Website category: sports
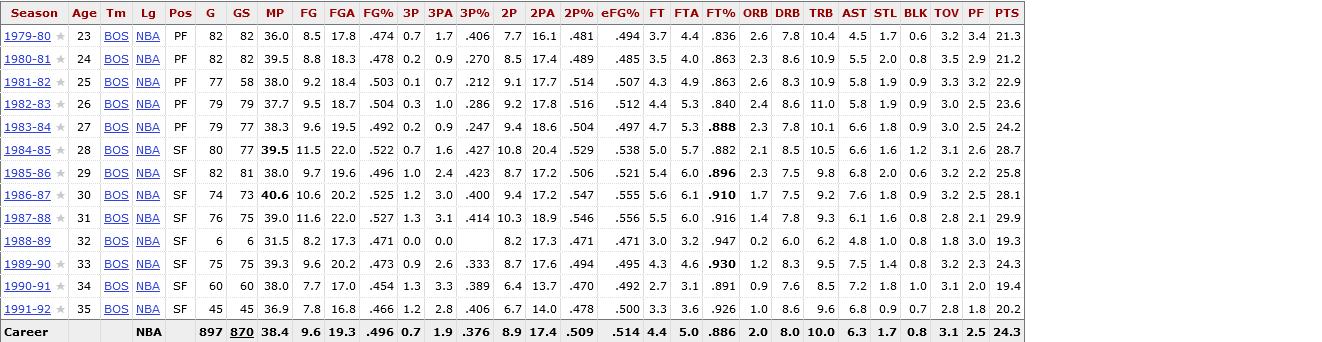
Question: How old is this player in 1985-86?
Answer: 29

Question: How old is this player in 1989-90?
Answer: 33

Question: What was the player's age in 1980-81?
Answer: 24

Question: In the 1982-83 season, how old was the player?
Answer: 26

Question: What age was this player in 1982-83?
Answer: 26

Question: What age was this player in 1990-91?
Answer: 34

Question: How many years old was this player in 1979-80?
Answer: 23

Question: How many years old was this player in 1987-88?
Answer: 31

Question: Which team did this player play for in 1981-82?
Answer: BOS

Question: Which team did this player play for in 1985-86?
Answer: BOS

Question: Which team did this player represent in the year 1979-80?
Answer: BOS

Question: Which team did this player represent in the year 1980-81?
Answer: BOS

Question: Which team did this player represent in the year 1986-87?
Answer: BOS

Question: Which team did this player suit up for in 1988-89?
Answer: BOS

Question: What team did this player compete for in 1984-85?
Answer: BOS

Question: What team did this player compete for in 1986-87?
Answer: BOS

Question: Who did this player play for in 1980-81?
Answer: BOS

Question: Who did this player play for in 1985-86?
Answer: BOS

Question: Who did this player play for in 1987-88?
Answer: BOS

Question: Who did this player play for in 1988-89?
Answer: BOS

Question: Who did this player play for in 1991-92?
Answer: BOS

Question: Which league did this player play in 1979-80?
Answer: NBA

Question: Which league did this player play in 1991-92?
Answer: NBA

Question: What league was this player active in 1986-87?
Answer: NBA

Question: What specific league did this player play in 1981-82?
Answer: NBA

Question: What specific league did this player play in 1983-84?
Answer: NBA

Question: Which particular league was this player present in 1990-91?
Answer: NBA

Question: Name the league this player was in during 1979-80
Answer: NBA

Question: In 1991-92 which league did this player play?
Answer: NBA

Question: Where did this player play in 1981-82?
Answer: NBA

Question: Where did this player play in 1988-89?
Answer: NBA

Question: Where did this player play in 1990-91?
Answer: NBA

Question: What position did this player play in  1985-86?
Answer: SF

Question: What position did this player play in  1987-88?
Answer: SF

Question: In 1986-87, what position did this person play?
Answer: SF

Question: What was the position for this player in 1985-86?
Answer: SF

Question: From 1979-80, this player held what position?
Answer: PF

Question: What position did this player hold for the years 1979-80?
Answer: PF

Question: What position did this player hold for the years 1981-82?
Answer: PF

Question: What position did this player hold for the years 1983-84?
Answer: PF

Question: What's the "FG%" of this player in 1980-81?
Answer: .478

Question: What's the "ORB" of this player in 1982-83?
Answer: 2.4

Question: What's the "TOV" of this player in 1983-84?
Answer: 3.0

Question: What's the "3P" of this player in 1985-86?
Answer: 1.0

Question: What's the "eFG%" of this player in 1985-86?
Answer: .521

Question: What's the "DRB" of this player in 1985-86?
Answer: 7.5

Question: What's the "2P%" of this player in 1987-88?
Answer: .546

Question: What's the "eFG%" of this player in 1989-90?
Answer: .495

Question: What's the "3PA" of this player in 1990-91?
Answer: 3.3

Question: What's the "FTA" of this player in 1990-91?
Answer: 3.1

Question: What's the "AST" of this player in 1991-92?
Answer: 6.8

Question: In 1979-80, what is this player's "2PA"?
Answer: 16.1

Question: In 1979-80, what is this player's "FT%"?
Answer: .836

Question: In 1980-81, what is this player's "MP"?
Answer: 39.5

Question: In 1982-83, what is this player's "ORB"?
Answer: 2.4

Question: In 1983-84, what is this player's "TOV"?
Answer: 3.0

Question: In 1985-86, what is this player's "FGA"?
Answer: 19.6

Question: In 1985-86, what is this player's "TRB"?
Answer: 9.8

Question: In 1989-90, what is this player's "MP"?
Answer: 39.3

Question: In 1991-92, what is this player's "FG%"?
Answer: .466

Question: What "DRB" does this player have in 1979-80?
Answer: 7.8

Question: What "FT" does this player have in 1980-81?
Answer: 3.5

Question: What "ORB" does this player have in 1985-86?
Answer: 2.3

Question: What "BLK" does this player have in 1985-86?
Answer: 0.6